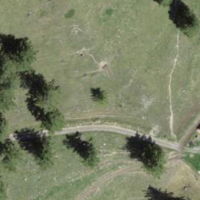
EUNIS habitat code: 23
Species observed at this site:
Euphorbia cyparissias
Orchis pallens